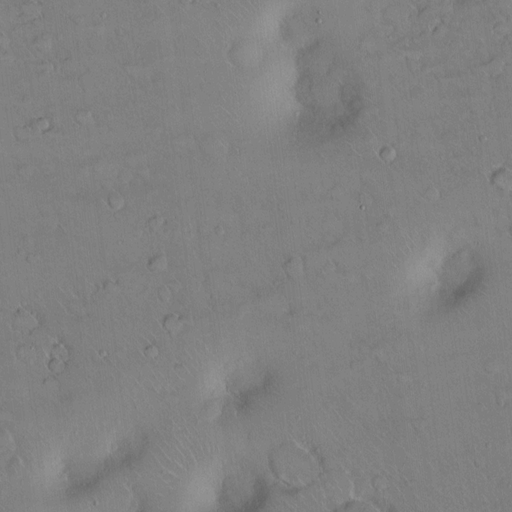
Objects detected: cone, cone, cone, cone, cone